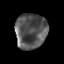
Tissue: prostate
Cell type: T cells
Senescence score: 0.3585
Nuclear area (px): 1085
Mean DAPI intensity: 85.837